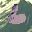
Label: 6